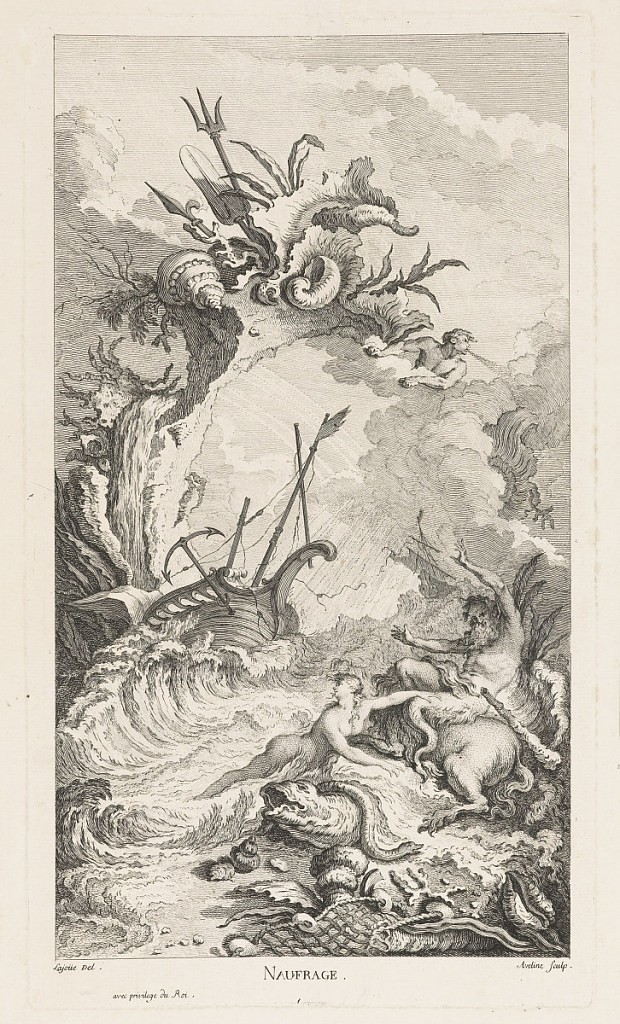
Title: Naufrage (Shipwreck), in Livre Nouveau de Douze Morceaux de Fantaisie (New Book of Twelve Works of Fantasy)
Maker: Jacques de Lajoüe, French, 1687–1761
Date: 18th century
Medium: Engraving on laid paper
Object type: Print
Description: Scene of a shipwreck surrounded by rocks and waves; below, sea creatures on shore. Above, cliff overhanging with waterfall, conch shells, plants, paddle, spear, and personification of wind.